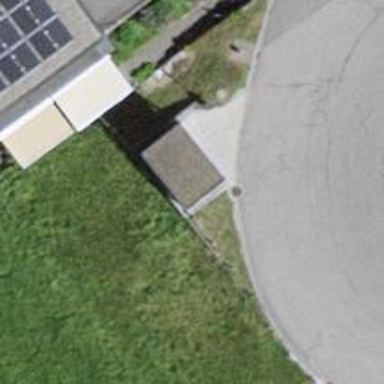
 serving as platform for public transportation."